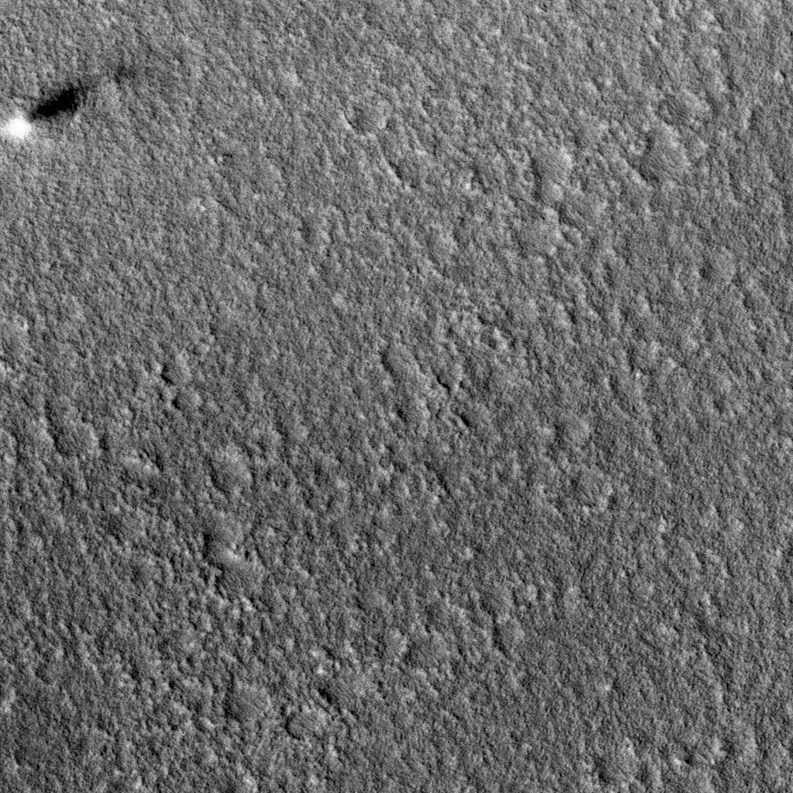
Label: dustdevil